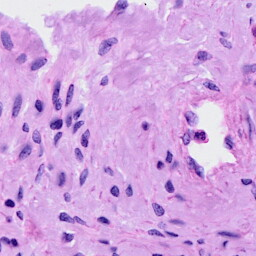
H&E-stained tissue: Cervix